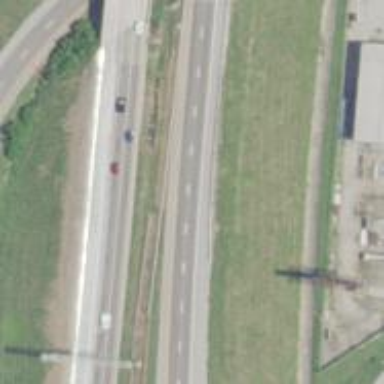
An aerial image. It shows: Motorway.